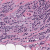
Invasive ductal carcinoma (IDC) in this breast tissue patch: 1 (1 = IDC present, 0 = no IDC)